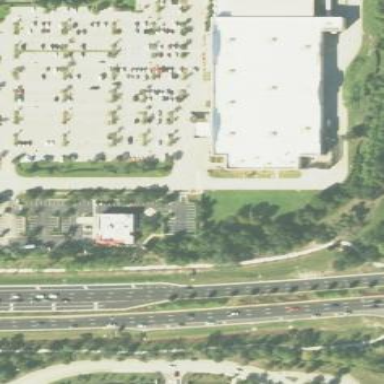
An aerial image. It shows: Retail building.